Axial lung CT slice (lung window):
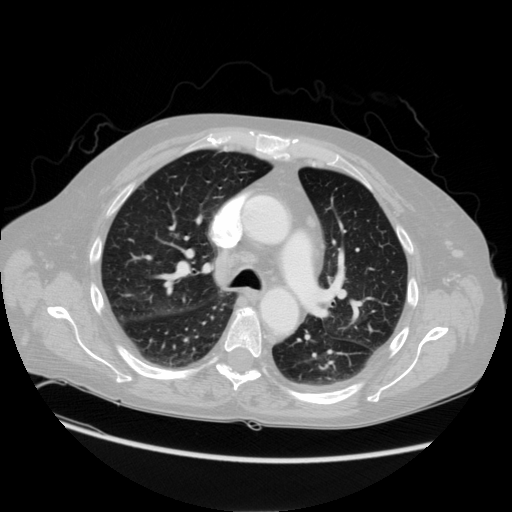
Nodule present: no